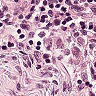
Metastatic tissue present: no